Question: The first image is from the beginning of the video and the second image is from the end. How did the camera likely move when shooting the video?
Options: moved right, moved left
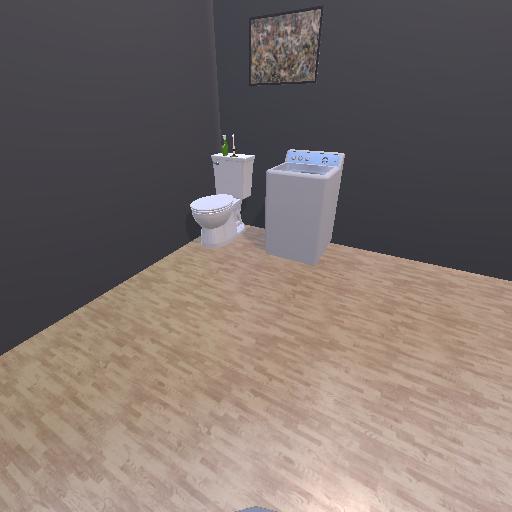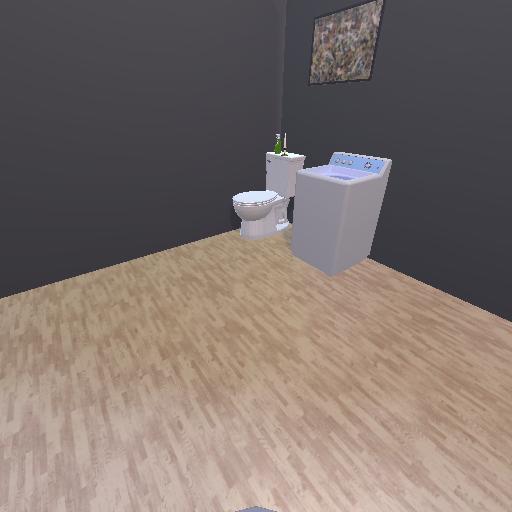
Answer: moved right